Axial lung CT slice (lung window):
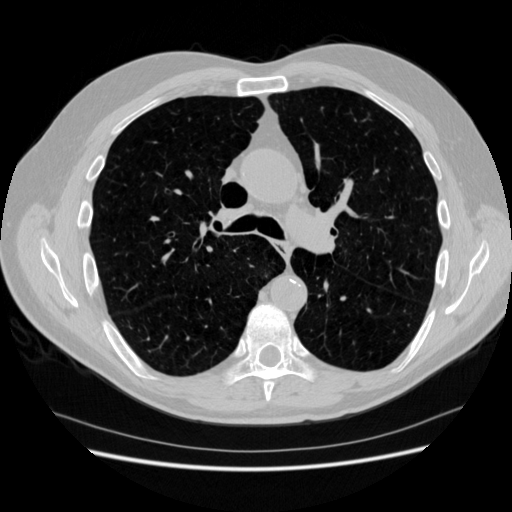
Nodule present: no